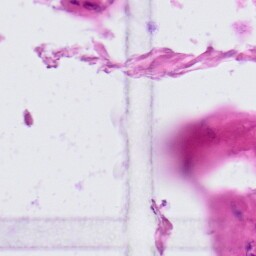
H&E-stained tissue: Prostate